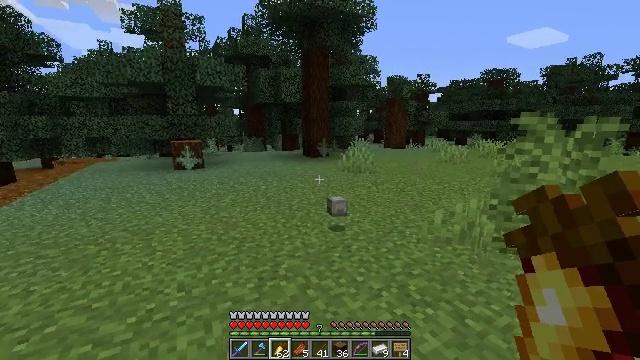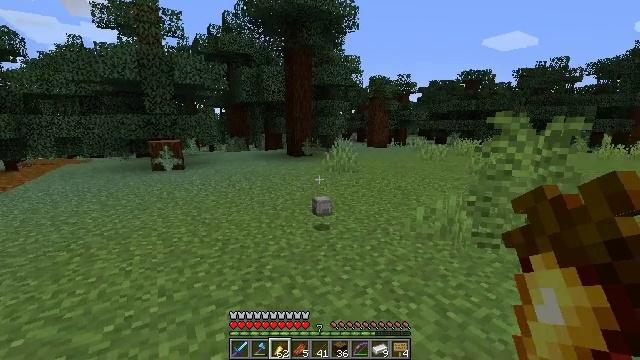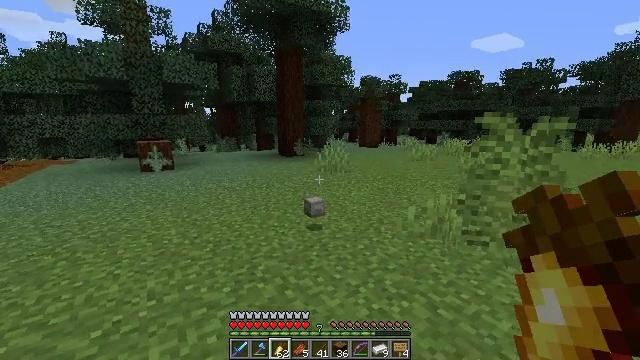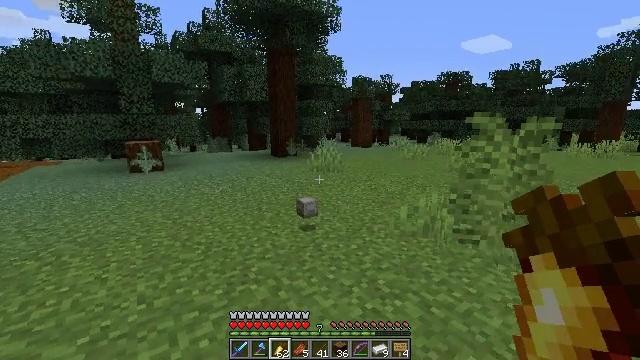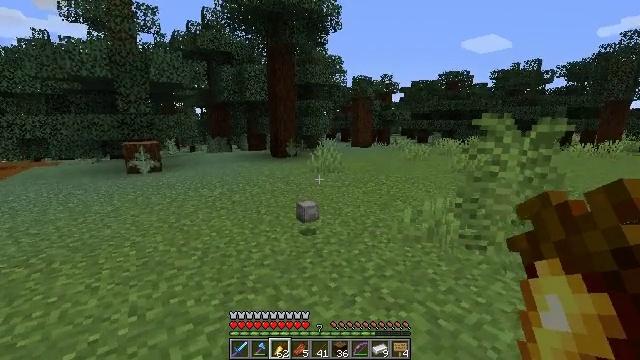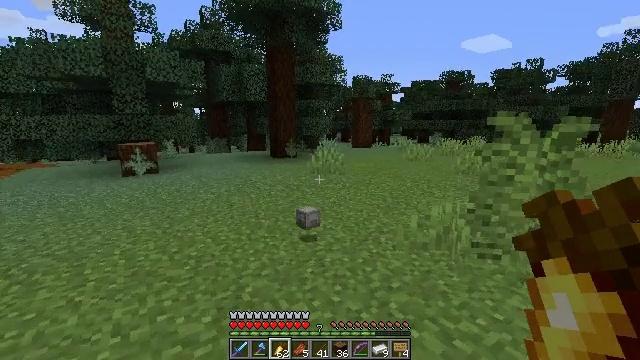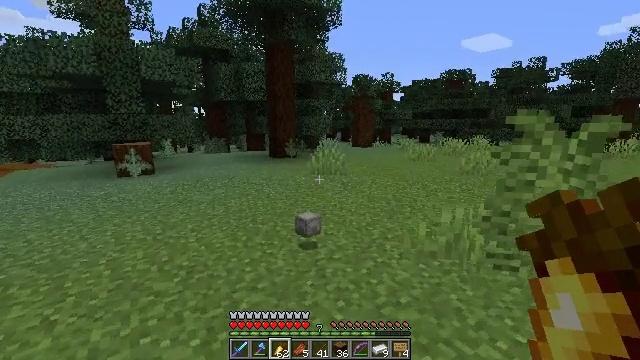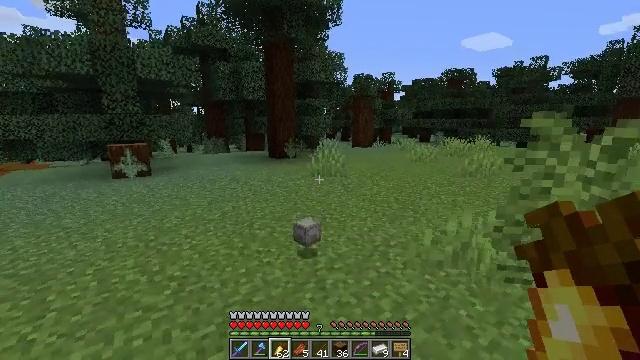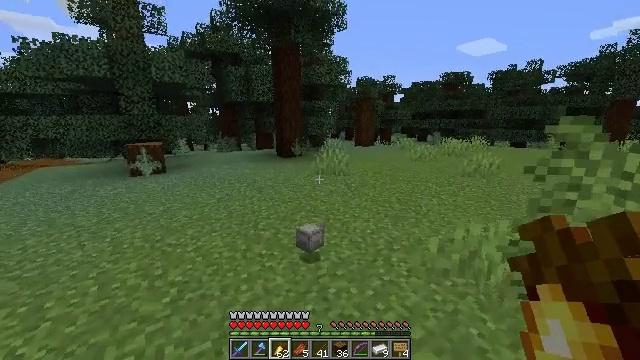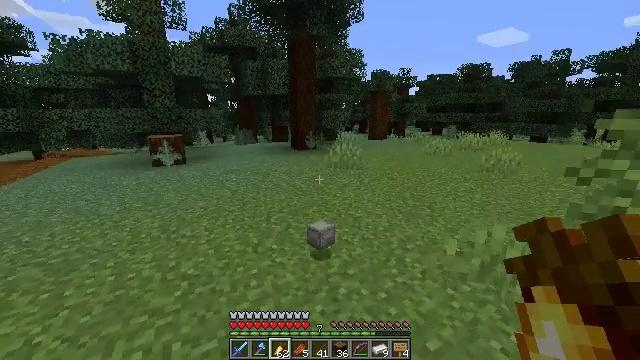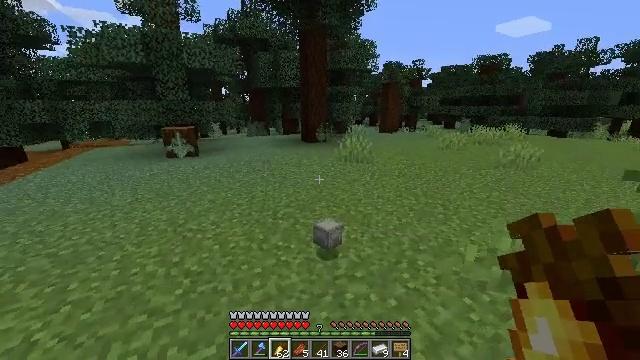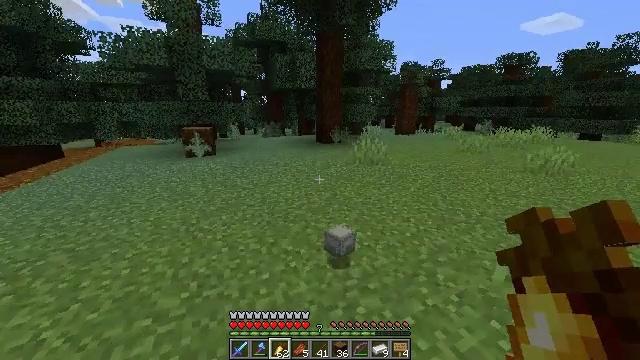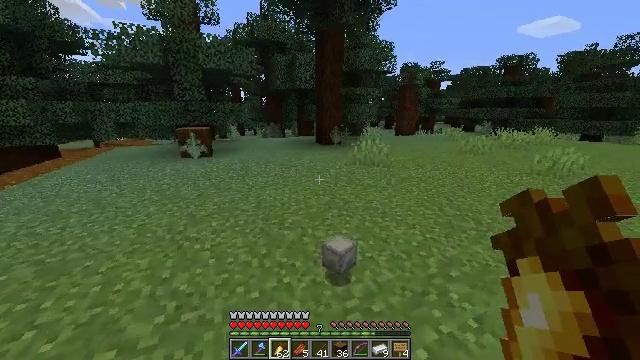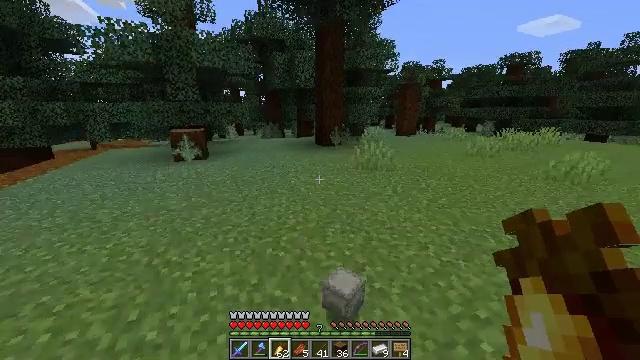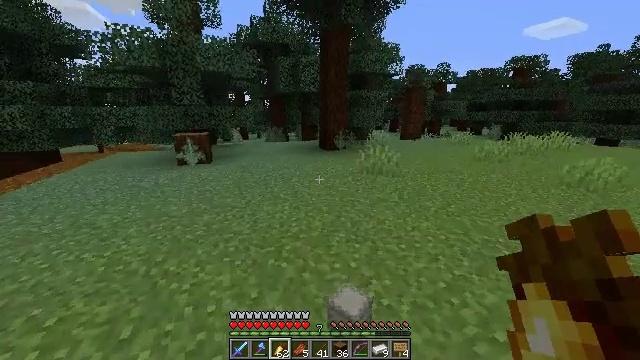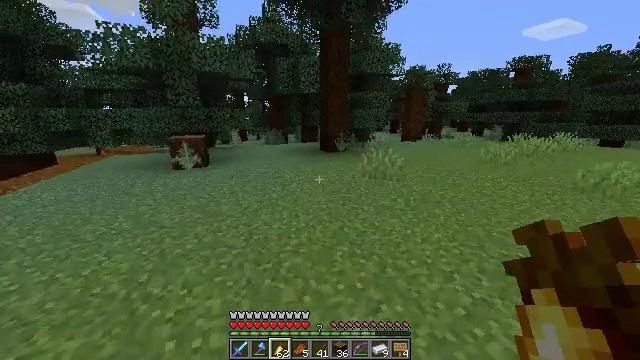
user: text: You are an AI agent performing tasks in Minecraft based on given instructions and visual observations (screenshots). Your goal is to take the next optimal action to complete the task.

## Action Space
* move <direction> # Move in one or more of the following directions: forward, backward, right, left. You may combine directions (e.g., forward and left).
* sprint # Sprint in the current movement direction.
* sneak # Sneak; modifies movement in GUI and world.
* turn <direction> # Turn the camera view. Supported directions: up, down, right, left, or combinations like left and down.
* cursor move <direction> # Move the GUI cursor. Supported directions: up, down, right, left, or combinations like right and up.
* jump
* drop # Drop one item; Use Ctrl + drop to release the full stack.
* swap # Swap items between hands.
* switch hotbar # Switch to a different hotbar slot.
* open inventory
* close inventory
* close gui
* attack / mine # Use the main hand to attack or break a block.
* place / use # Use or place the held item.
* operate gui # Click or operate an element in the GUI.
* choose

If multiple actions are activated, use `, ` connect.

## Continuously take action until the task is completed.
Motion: motion action
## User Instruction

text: Remove a spruce sign from the inventory.
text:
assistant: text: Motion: turn right
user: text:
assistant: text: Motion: turn right
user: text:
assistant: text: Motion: move forward, turn right
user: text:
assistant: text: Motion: move forward
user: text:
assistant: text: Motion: move forward
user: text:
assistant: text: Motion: move forward
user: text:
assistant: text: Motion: move forward, sprint
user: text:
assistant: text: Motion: move forward, sprint, turn left and down
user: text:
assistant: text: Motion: move forward, sprint, turn left and down
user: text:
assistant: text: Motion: move forward, sprint, turn left and down
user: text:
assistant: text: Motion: move forward, sprint, turn left
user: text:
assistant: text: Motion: move forward, sprint
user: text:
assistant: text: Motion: move forward, sprint
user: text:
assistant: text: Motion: move forward, sprint, turn left
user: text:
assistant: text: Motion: move forward
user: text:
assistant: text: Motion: move forward
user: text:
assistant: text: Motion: no_op
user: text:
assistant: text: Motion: turn right and up
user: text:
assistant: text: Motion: turn right and up
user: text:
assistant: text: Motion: move right, turn right and up
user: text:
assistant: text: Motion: move right, turn right
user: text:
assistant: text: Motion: move right, turn right
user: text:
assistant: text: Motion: move right, turn right and down
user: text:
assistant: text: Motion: move forward and move right, sprint, turn right and down
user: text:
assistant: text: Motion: move forward and move right, sprint, turn right and down
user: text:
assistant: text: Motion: move forward and move right, sprint, turn right
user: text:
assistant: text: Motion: move forward and move right, sprint, turn right
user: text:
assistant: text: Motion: move forward and move right, sprint, turn right
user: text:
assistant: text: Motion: move forward and move right, sprint
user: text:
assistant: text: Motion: move forward and move right, sprint